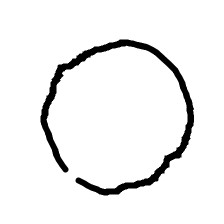
Shape: circle